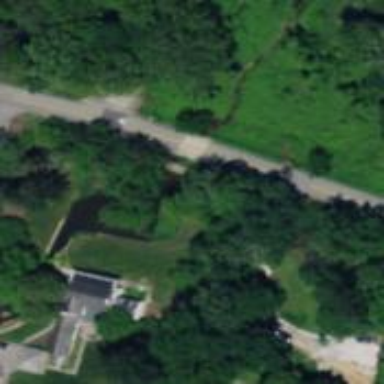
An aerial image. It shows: Residential road with beam bridge.